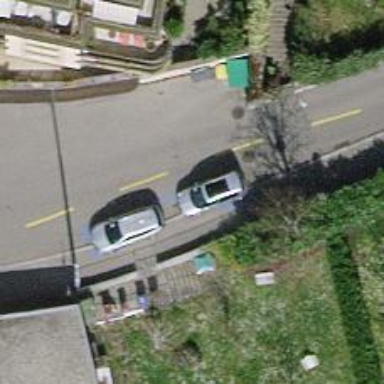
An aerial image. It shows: Residential road with asphalt surface and sidewalk on the left.